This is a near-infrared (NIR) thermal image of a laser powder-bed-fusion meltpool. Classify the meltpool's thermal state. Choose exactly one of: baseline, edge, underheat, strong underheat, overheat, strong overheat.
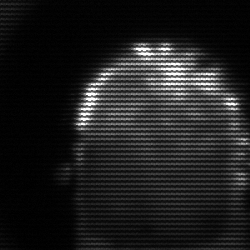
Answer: baseline